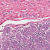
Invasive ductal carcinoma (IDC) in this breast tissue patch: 0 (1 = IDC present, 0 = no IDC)